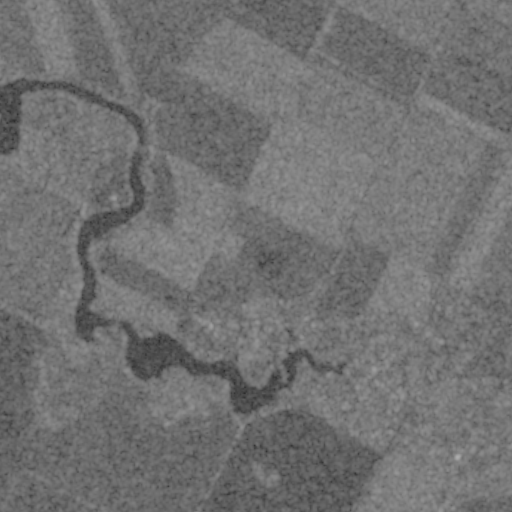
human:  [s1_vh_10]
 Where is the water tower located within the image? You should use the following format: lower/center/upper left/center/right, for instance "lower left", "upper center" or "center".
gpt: The water tower is located in the lower right of the image.
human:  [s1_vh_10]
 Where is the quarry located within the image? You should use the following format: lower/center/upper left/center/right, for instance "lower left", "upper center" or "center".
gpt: There is no quarry in the image.

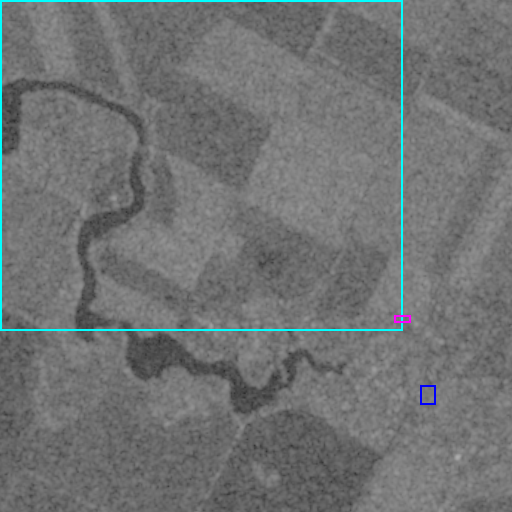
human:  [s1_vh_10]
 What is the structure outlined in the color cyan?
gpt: The structure outlined in cyan is a crop field.
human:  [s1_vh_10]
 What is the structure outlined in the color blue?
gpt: The structure outlined in blue is a dam.
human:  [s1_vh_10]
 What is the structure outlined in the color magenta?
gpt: The structure outlined in magenta is a park.
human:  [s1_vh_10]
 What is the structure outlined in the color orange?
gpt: There is no orange outline.